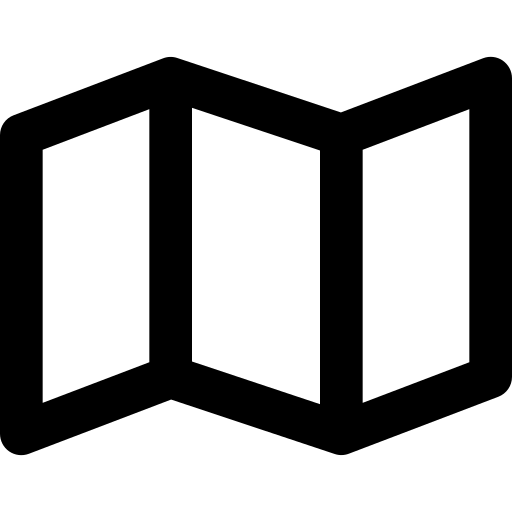
Tags: icon, FontAwesome, fa-icon, outline, map